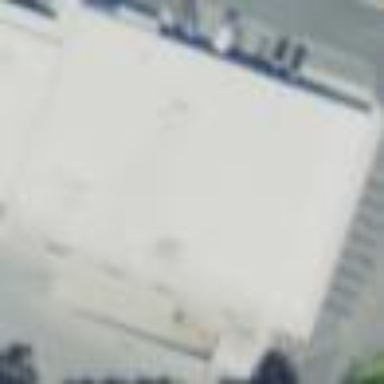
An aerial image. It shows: Retail building housing supermarket.